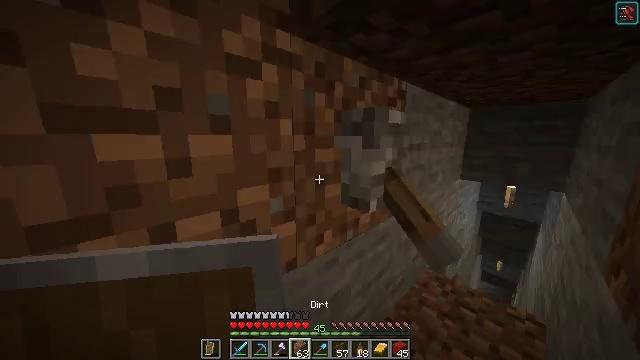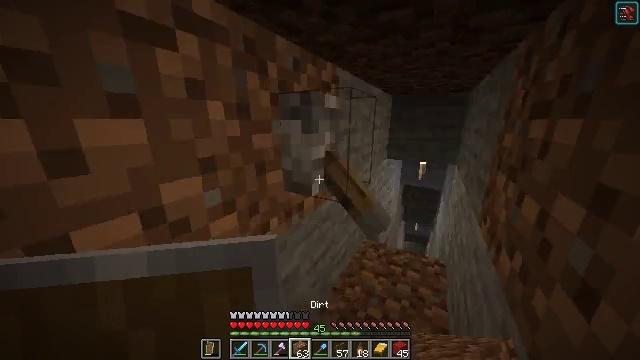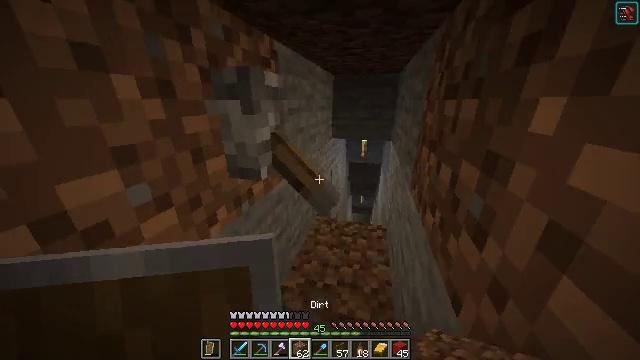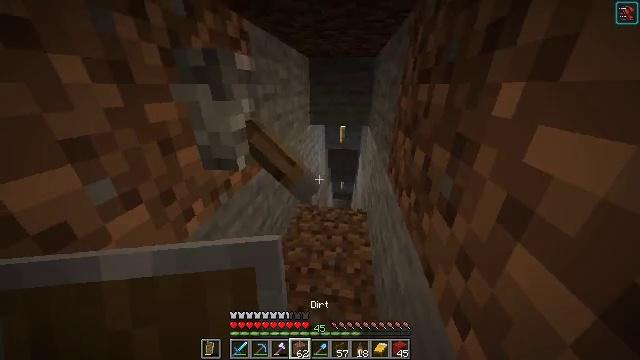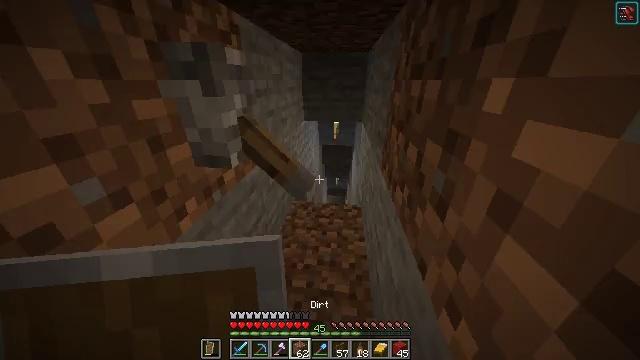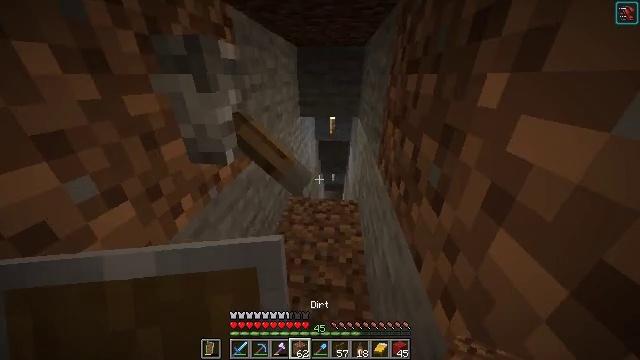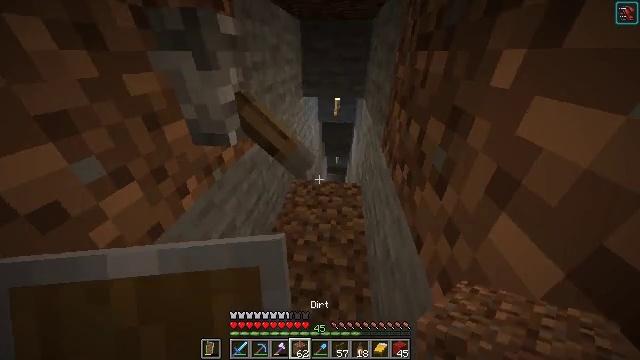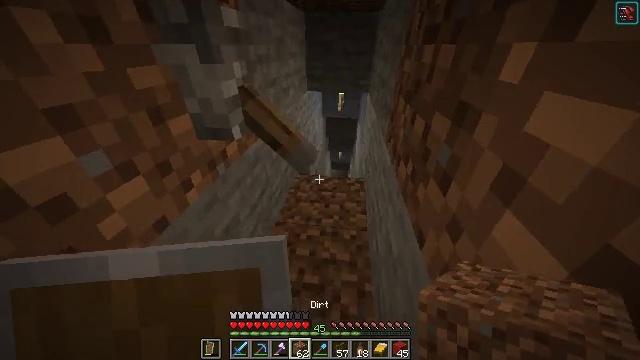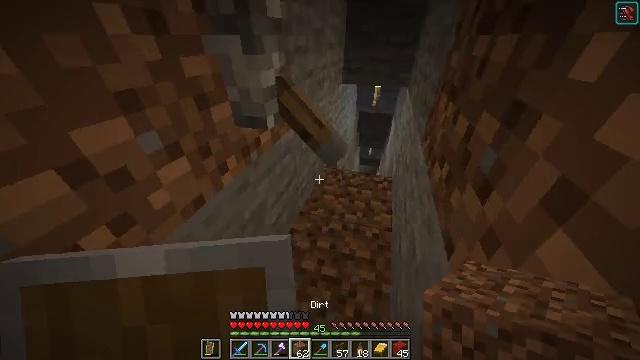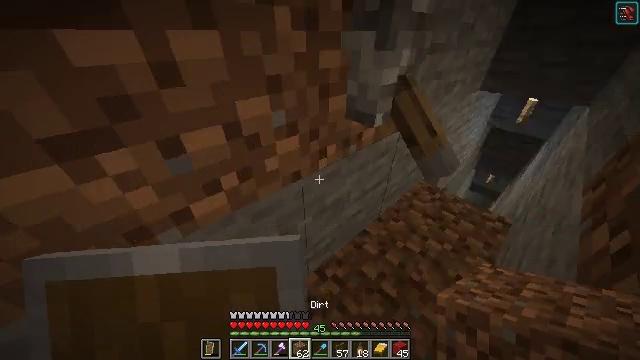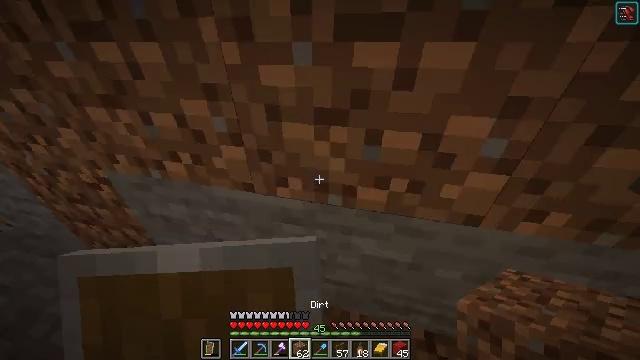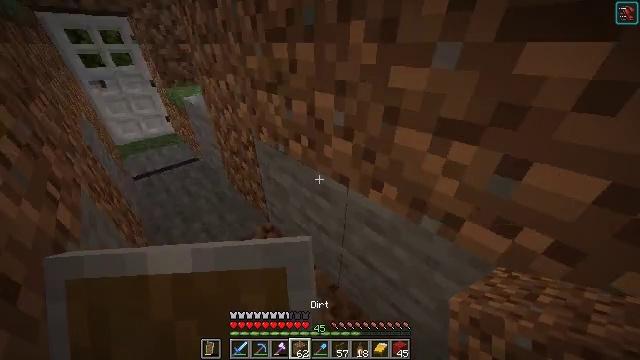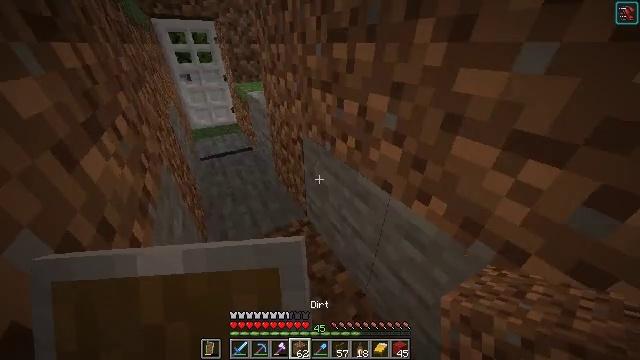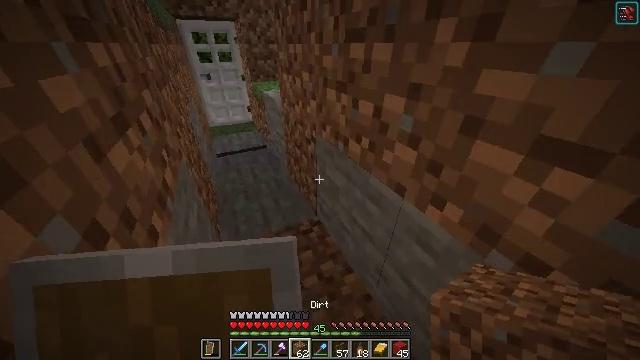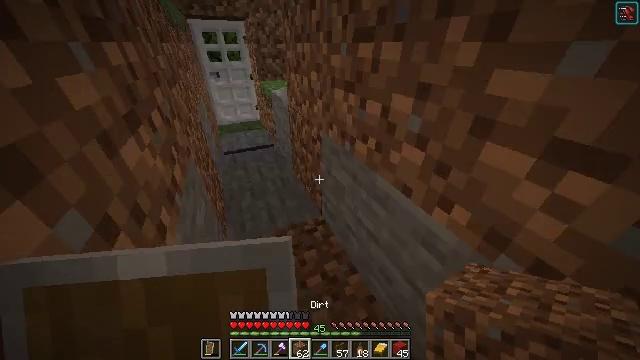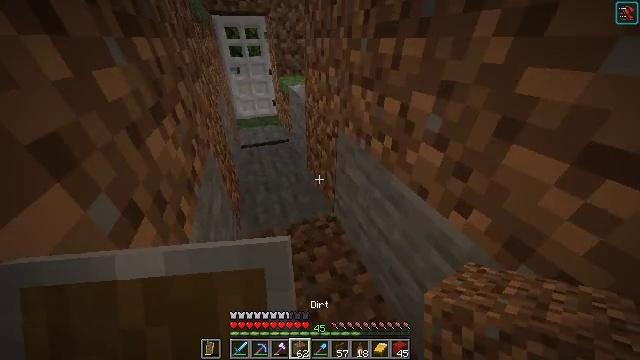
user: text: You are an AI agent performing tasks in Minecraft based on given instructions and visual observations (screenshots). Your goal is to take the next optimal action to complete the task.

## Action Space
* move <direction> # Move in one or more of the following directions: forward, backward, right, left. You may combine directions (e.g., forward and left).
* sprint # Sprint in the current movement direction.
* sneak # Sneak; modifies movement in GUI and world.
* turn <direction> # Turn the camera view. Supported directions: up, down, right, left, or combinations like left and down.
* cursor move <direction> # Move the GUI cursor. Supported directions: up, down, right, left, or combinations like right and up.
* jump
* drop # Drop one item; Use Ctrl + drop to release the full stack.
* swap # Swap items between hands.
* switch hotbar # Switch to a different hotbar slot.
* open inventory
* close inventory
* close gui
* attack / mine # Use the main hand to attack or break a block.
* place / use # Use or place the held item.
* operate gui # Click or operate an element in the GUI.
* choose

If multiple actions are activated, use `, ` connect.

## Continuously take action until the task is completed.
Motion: motion action
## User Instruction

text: Attack the stone pressure plate to remove it.
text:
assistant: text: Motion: turn right and down
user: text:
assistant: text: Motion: turn right and down
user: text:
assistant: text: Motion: turn right and down
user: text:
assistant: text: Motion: turn right and down
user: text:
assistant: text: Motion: turn right and down
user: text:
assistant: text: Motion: turn left and down
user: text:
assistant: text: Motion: turn left and down
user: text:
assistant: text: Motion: turn left and down
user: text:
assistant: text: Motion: turn left
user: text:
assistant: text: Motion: turn left and up
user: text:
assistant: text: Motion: turn left
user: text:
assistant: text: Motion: turn left
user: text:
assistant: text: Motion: turn left
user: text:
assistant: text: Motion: turn left
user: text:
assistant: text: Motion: turn left
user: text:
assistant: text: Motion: turn left
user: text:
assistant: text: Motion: move forward, turn left
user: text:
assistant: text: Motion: move forward, turn left
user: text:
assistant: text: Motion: move forward and move left, turn left
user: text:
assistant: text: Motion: move forward and move left
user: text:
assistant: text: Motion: move forward and move left
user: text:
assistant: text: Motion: move forward
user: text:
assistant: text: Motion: move forward
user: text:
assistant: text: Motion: move forward
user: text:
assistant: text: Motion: move forward
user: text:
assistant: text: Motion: no_op
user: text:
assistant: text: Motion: turn left and up
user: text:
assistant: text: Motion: no_op
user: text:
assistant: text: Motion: turn right and down
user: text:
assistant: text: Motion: no_op